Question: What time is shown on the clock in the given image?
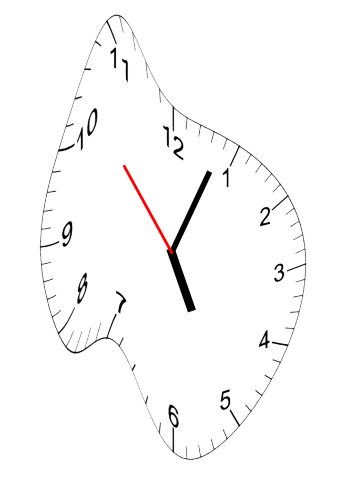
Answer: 05:03:53